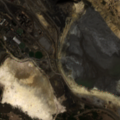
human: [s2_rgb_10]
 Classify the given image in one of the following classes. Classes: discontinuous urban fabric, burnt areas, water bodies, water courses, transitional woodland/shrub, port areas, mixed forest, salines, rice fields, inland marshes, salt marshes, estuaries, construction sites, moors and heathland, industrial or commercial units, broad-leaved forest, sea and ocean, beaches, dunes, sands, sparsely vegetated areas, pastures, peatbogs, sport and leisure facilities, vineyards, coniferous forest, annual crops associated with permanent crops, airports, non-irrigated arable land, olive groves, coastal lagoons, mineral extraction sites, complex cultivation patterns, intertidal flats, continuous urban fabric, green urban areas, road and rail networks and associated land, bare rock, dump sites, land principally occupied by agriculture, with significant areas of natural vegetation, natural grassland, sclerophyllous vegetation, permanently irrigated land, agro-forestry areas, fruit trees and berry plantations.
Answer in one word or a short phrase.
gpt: industrial or commercial units, mineral extraction sites, transitional woodland/shrub